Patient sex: M
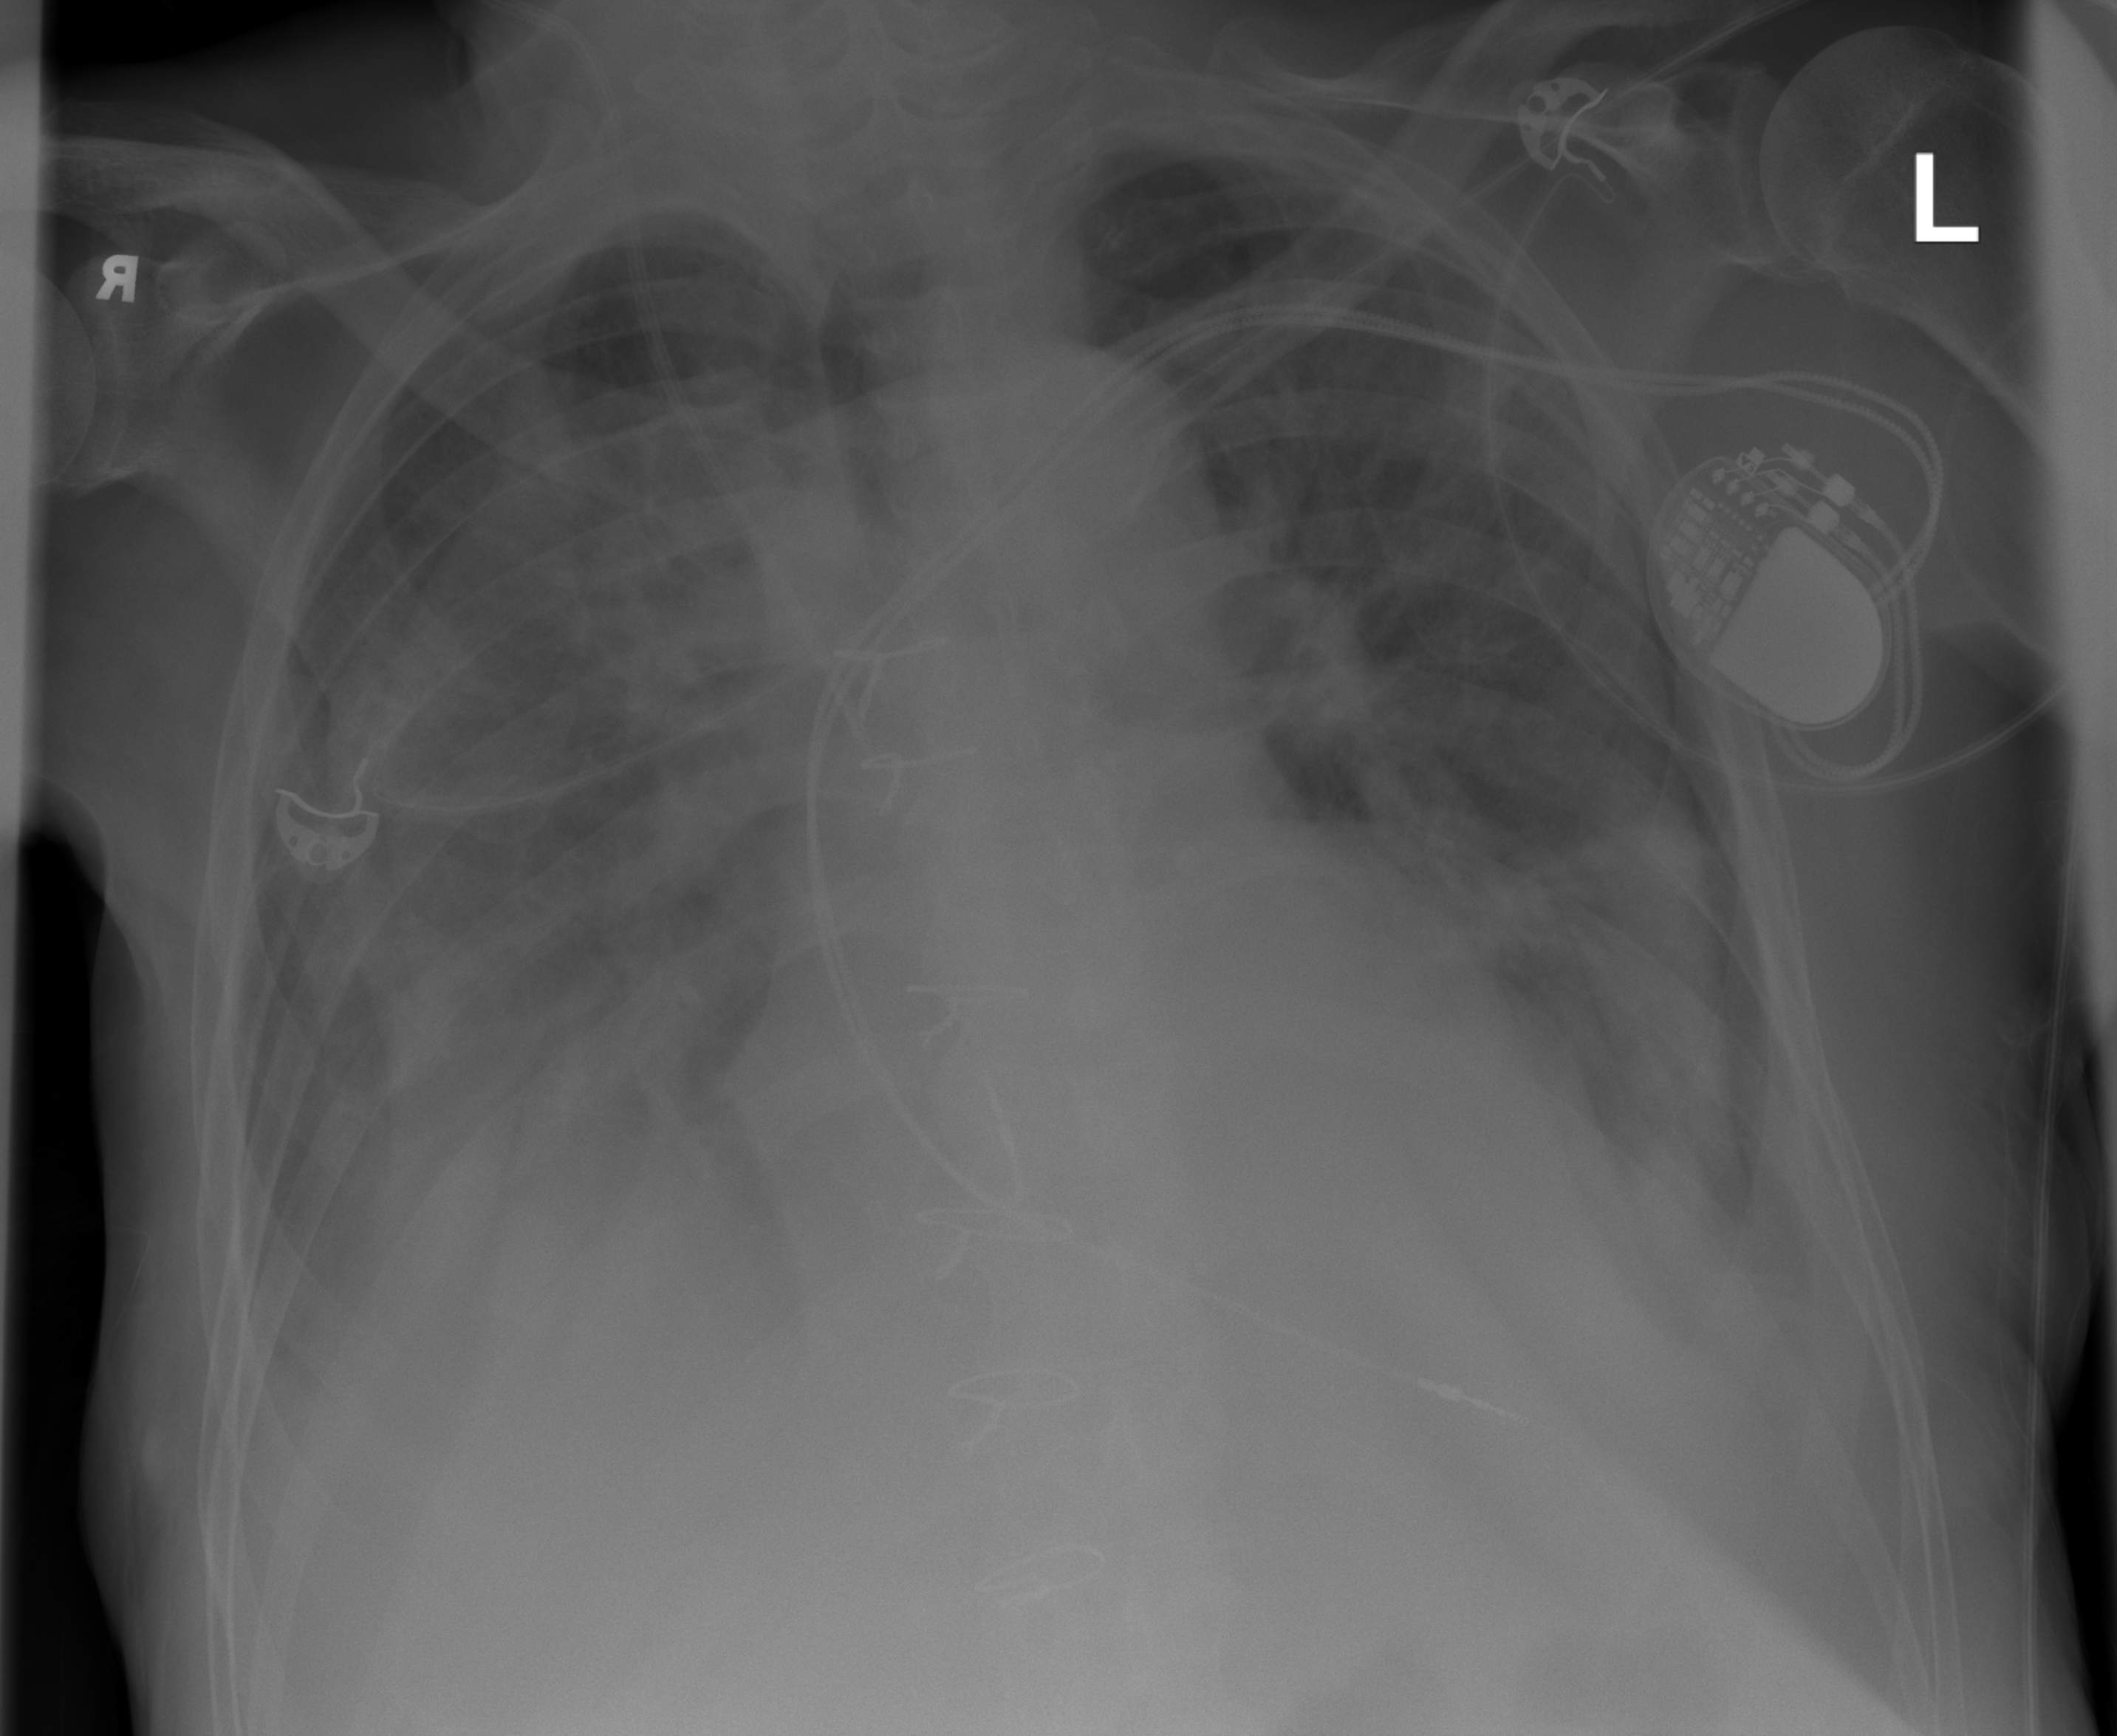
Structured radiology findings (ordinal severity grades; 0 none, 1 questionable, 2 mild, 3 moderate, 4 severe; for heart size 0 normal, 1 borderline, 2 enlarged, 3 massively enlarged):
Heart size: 0
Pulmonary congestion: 2
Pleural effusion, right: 3
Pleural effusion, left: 3
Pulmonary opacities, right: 3
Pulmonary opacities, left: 3
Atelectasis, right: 3
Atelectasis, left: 2